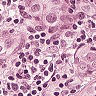
Metastatic tissue present: yes